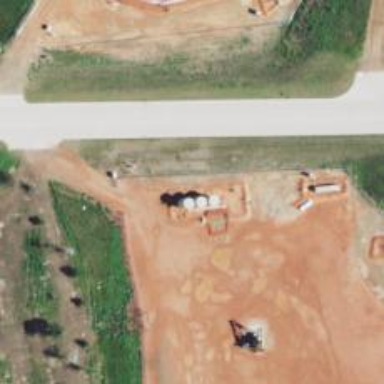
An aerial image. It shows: Storage tank that is man-made.